Question: When there is a line of code in an Angular application that causes an error, the entire template is broken.
For example, this code (which results in an error when we try to assign a value to 'foo.bar'):
'''
<!doctype html>
<html ng-app="myApp">
<head>
<meta charset="utf-8">
<title>My App</title>
</head>
<body>
<div class="container" id="home" ng-controller="MainCtrl">
<h1>Message: {{hello_msg}}</h1>
</div>
<script src="//cdnjs.cloudflare.com/ajax/libs/angular.js/1.3.10/angular.js"></script>
<script>
var myApp = angular.module('myApp', ['myApp.controllers']);
angular.module('myApp.controllers', []).
controller('MainCtrl', ['$scope', function ($scope) {
var hello_msg = 'Hello!';
$scope.hello_msg = hello_msg;
// malformed JS
foo.bar = 'app breaks';
}]);
</script>
</body>
</html>
'''
Completely breaks the page, and it looks like this:

Is there some configuration option that I can add to my Angular app so that the page erorrs out more gracefully? Specifically, the variables in the templates that are wrapped in '{{' and '}}', do not display them at all if there is an error in the app.
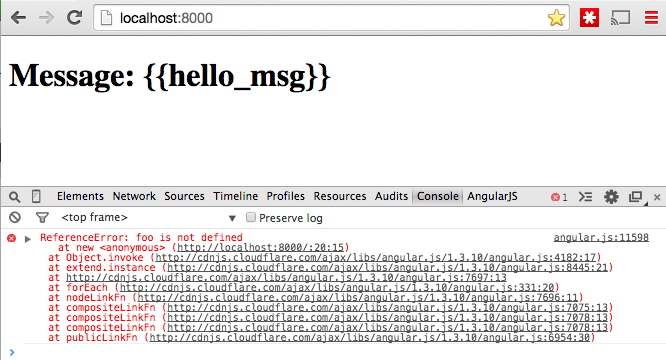
Answer: One way to error out more gracefully would be to use:
'''
<div ng-bind-html="hello_msg">
'''
The ugly '{{hello_msg}}' would not display when the 'foo.bar' breaks the app.
---
Please check <URL> that proves the point
---
IMPORTANT NOTE
To use <URL>.